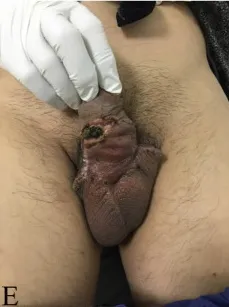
The surgical area of the penis of the patient is not completely healed half a month after the operation (E).
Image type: medical_photograph (other_medical_photograph)